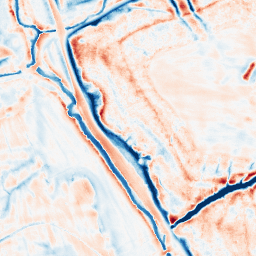
Category: edge_preserving
Decomposition family: bilateral
Decomposition parameters: d: 21
sigma_color: 50
sigma_space: 150
Upsampling method: quintic
Upsampling parameters: scale: 4
Upsampling scale: 4